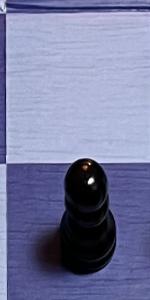
Label: Pawn_Black